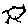
Label: sun